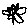
Label: flower